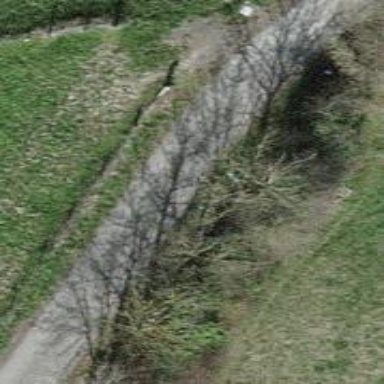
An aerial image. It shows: Asphalt alley used as service road.